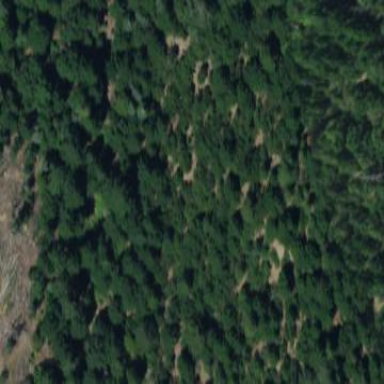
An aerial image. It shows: Forest area.